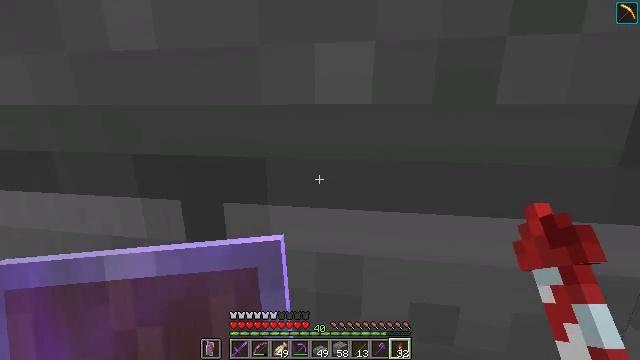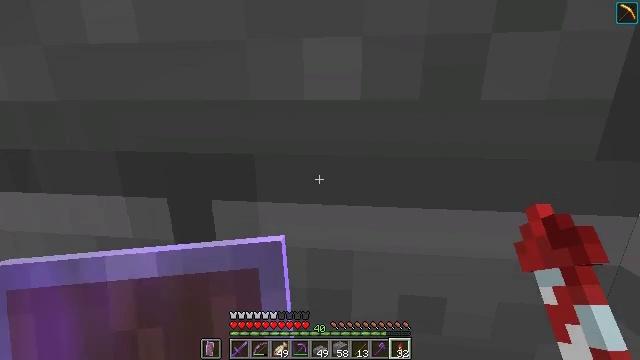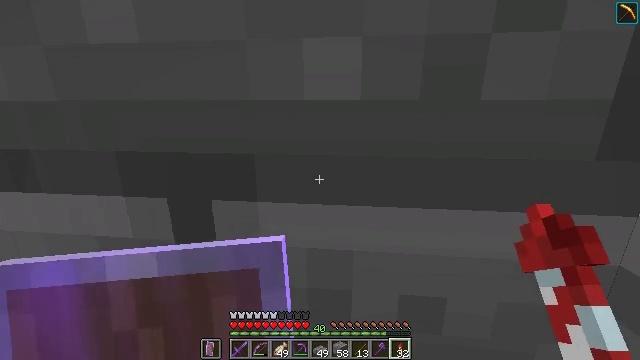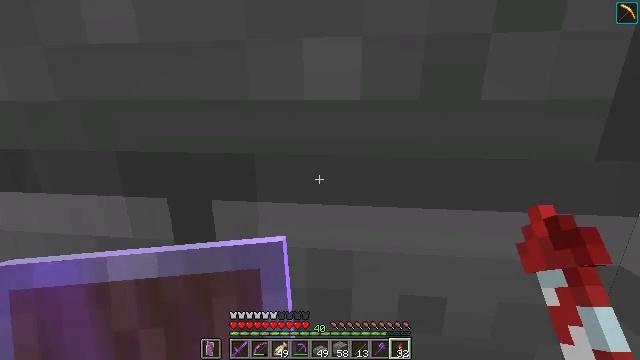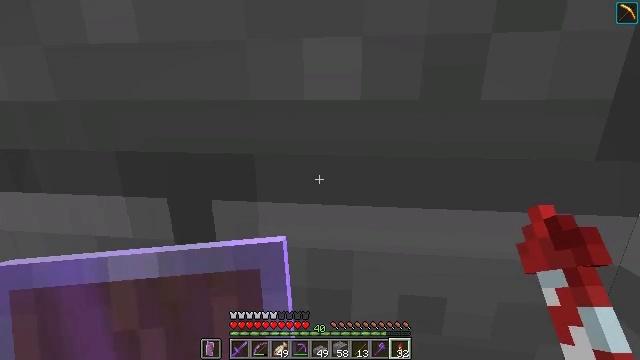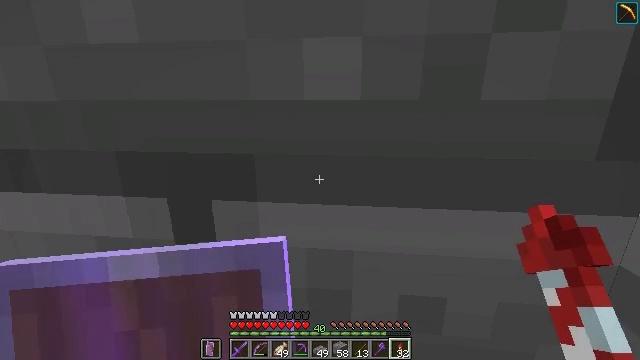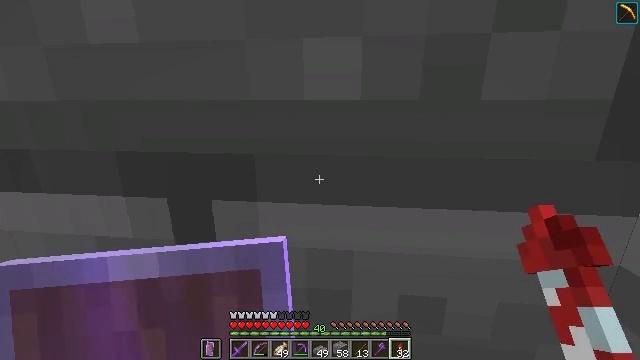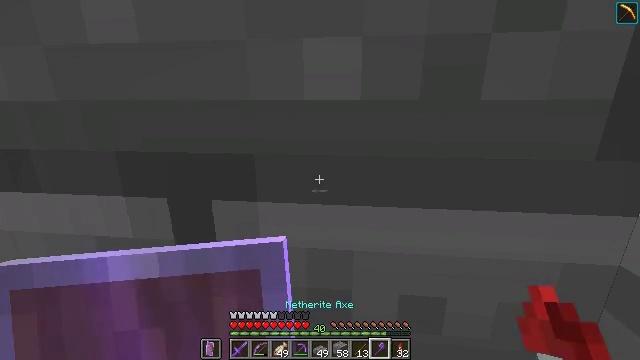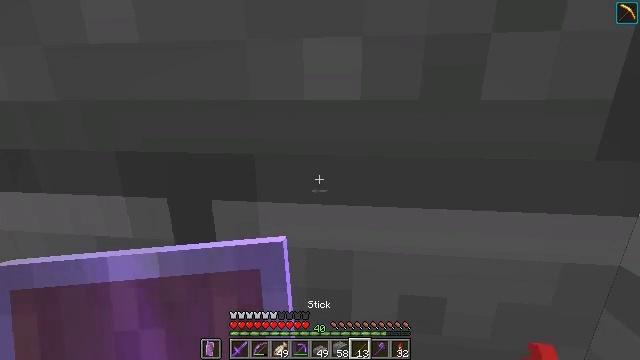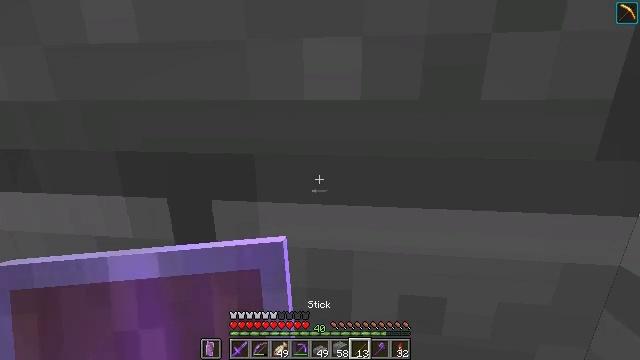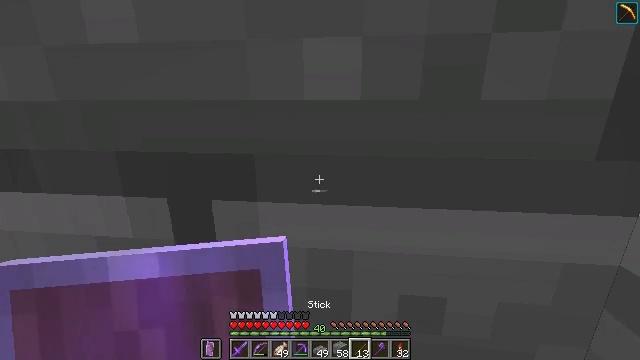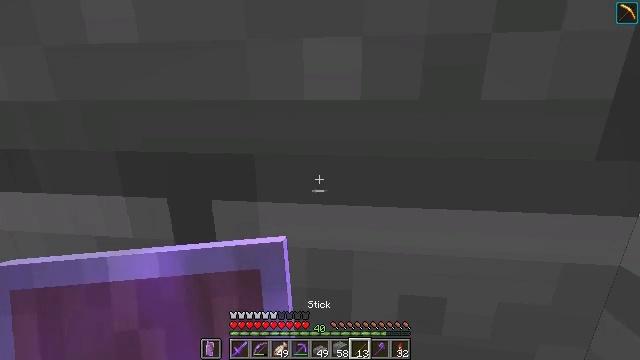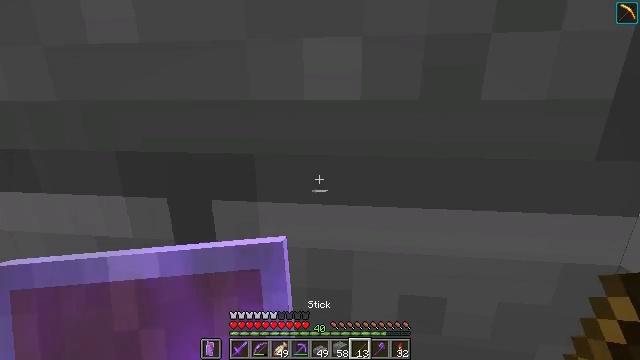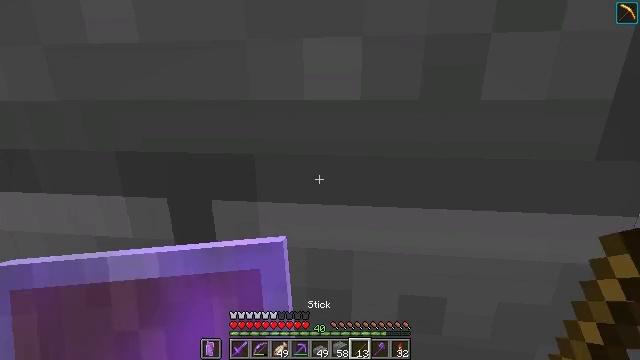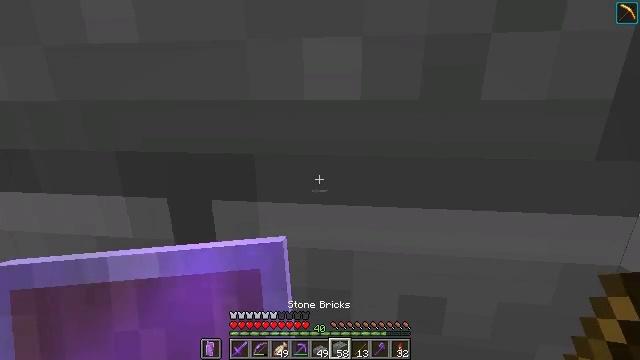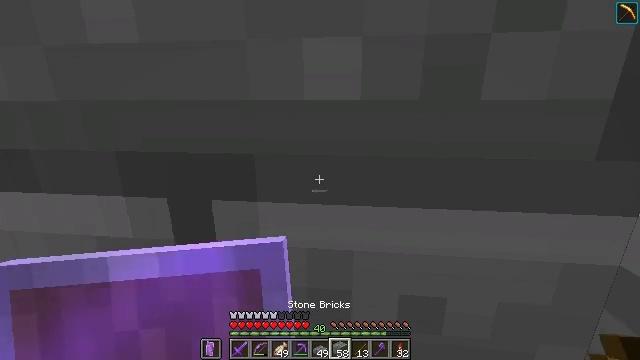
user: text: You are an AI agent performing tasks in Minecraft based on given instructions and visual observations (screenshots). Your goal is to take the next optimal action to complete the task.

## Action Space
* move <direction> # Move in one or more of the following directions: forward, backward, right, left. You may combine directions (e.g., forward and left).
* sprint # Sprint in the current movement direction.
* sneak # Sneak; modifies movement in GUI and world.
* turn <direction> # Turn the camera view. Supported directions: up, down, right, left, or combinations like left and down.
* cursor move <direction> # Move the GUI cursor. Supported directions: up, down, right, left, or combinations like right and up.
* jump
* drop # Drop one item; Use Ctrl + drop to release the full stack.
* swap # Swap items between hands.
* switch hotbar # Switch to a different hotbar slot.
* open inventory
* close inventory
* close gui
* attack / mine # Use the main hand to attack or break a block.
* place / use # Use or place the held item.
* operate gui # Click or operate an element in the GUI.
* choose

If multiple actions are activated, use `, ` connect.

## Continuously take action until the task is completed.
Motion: motion action
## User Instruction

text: Mine stone bricks from a structure.
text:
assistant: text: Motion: turn right
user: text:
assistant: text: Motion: no_op
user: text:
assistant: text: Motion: no_op
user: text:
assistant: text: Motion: no_op
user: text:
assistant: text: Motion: no_op
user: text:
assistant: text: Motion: no_op
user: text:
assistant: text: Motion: no_op
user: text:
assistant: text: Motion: no_op
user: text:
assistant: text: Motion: no_op
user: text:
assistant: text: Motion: no_op
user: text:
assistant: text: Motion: no_op
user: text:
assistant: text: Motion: no_op
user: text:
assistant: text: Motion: no_op
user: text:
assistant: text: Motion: no_op
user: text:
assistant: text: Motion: no_op
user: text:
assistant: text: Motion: no_op
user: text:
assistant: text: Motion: no_op
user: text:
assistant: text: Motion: no_op
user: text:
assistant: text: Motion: no_op
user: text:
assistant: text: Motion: no_op
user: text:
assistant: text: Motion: no_op
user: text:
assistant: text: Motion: no_op
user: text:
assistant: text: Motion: no_op
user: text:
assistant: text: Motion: no_op
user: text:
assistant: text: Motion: no_op
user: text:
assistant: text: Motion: no_op
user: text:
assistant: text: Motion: no_op
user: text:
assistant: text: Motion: jump
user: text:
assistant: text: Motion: jump
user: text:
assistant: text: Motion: jump